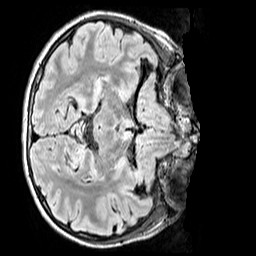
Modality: FLAIR
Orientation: axial
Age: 11
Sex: male
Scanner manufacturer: siemens
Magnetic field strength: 3 T
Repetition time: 5 s
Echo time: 0.388 s